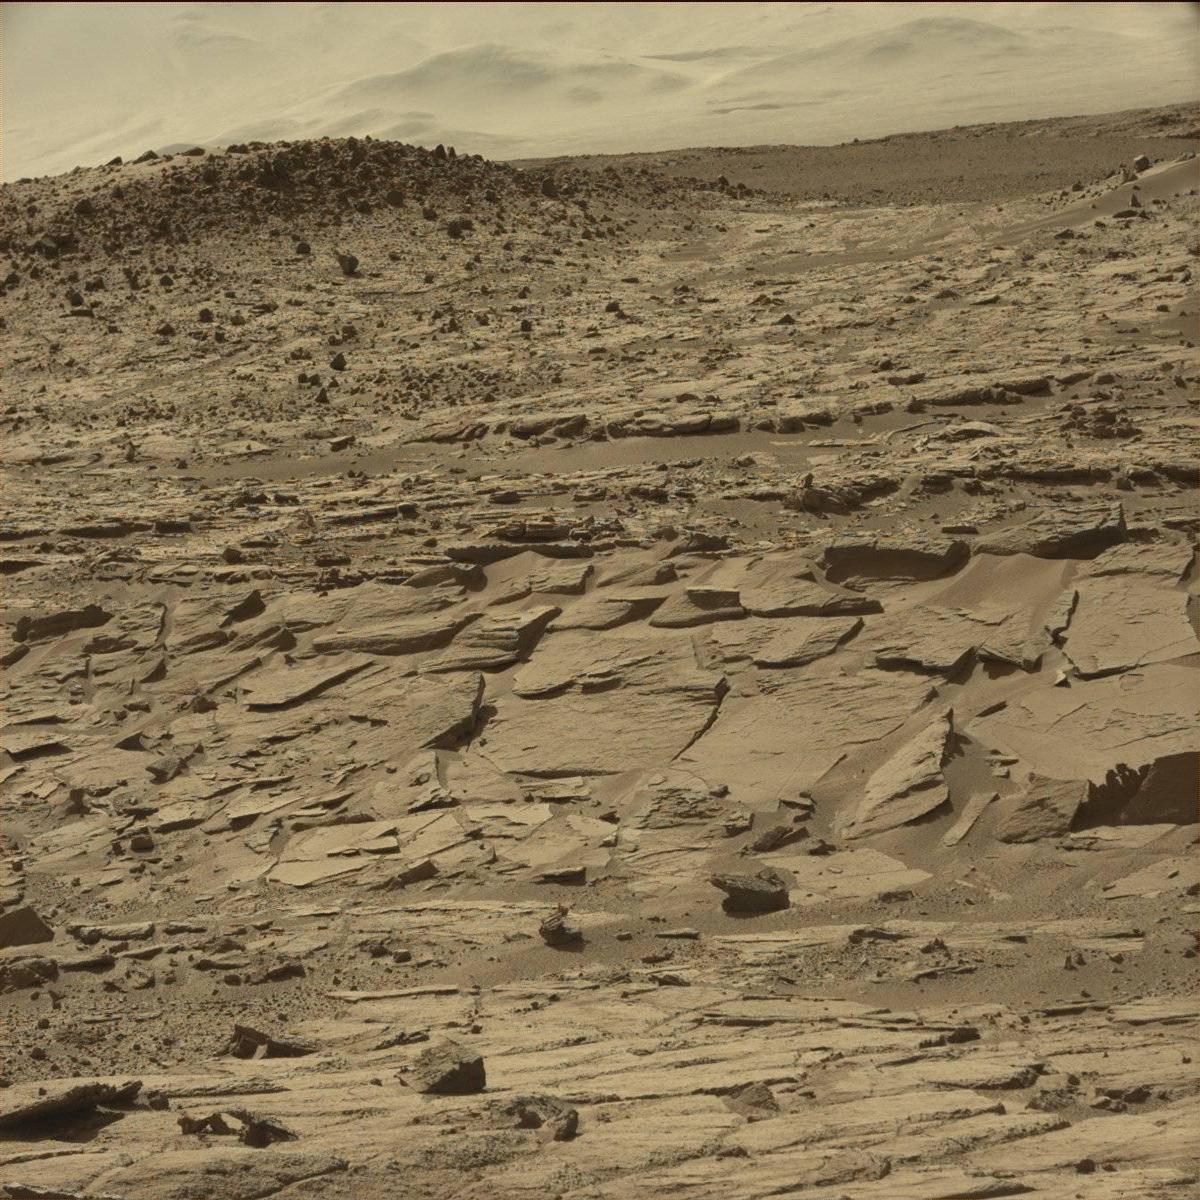
Terrain classes present: Bedrock, Ridge, Rock, Sand / Soil